Current action and preconditions to check: trajectory_clear

Your task: For each precondition in the list above, predict whether it will hold at this action.

Consider the current scene as observed from the mobile robot's camera, and analyze the predicted future states of all dynamic agents (e.g., people, animals, vehicles, or any moving entities) within the NEXT SECOND.

IMPORTANT: Only answer "very likely" if you are absolutely certain—based on strong, clear evidence—that a dynamic agent will violate the precondition in the predicted future state. Do NOT answer "very likely" for unlikely, ambiguous, or low-probability risks.

Ask yourself for each precondition: Is there a high probability, with clear and convincing evidence, that the predicted future states of any dynamic agent will interfere with the predicted future state of the currently executing action within the NEXT SECOND, causing that precondition to fail?

Assess the risk level based on these predictions. Use "likely" or "very likely" if motions create a clear risk of interference.

Use "neutral" or "improbable" if agents are nearby but their predicted paths are clearly diverging or non-conflicting.

Failure Risk Categories: "very improbable", "improbable", "neutral", "likely", "very likely"

Answer Format: Output ONLY the probability_of_failure value from these categories: "very improbable", "improbable", "neutral", "likely", "very likely"

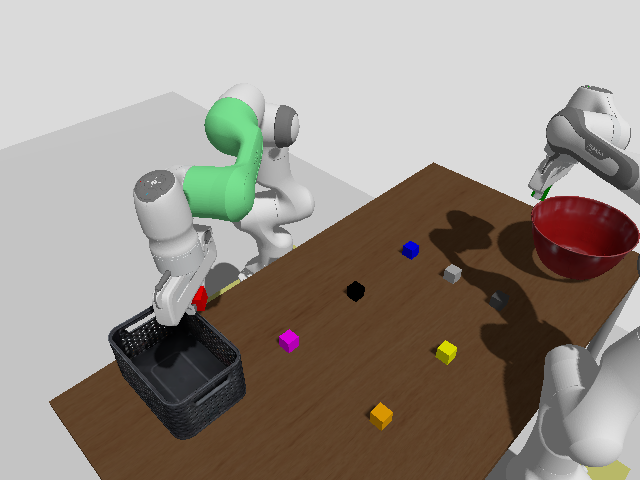

Answer: very improbable